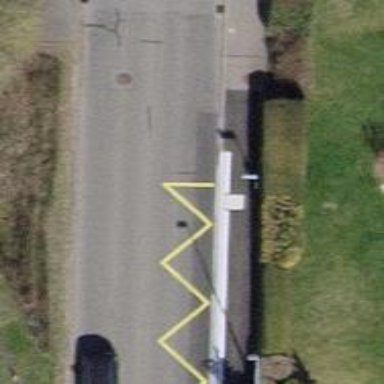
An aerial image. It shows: Bus stop equipped with public transport stop position.